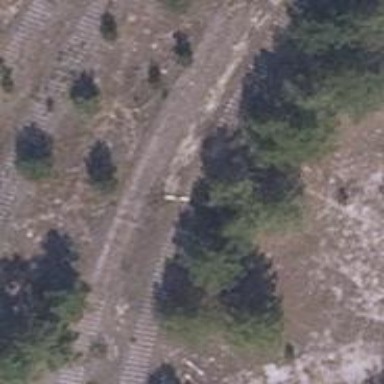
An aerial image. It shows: Abandoned railway.